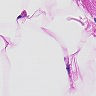
Metastatic tissue present: no